Field crop: maize
Growth stage: 2
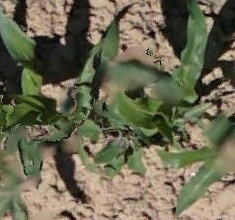
Species: maize